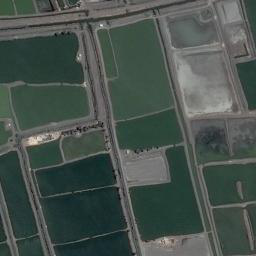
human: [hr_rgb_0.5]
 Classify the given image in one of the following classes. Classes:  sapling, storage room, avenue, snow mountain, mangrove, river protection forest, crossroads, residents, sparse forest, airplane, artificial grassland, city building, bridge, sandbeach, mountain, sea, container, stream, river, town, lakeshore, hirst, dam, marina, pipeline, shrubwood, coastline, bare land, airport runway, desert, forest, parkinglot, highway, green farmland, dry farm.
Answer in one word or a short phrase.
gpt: green farmland